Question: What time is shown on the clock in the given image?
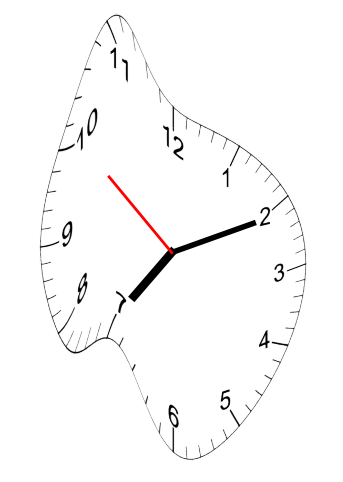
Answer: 07:10:51